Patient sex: F
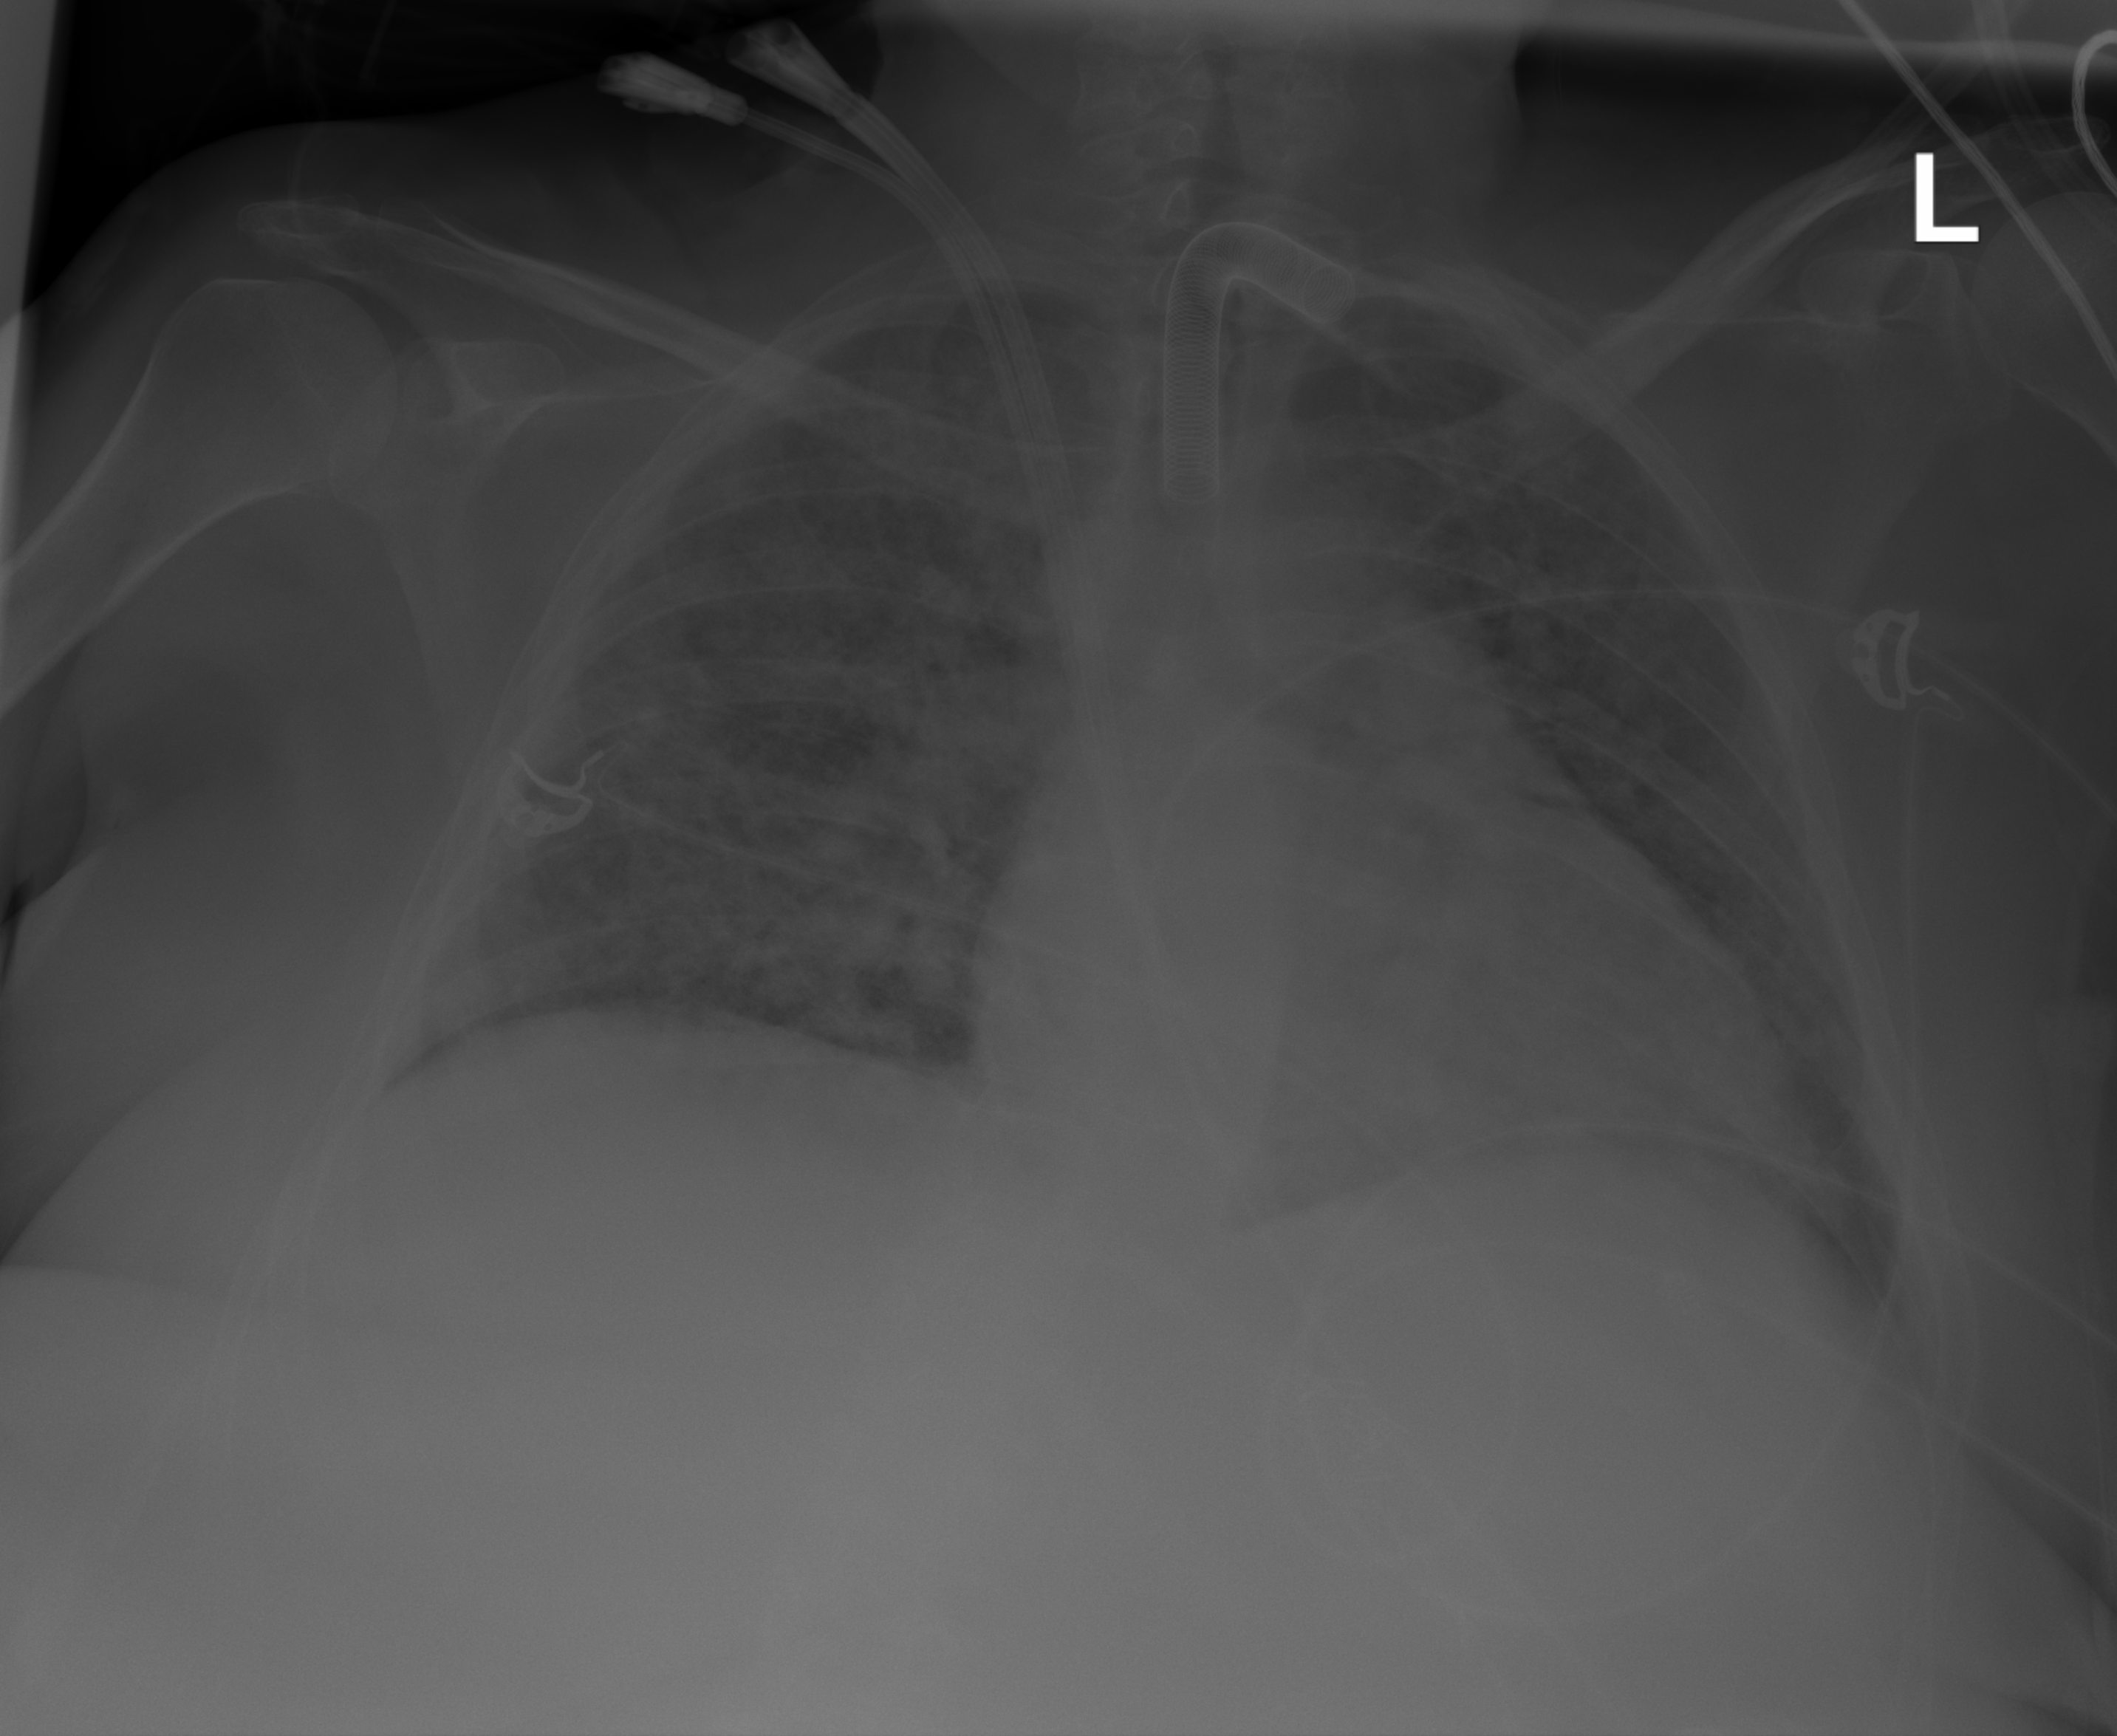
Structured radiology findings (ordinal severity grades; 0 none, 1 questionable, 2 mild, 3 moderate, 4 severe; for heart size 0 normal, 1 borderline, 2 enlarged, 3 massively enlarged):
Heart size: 2
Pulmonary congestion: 2
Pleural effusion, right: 0
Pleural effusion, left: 0
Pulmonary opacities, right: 3
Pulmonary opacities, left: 3
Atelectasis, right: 3
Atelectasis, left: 3